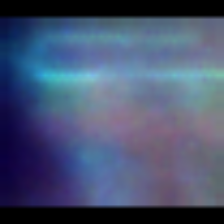
Taxon: Unknown_full_image
Group: Unknown